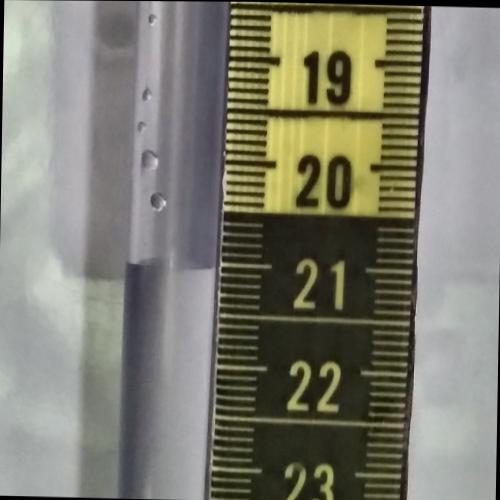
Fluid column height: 21.1 cm